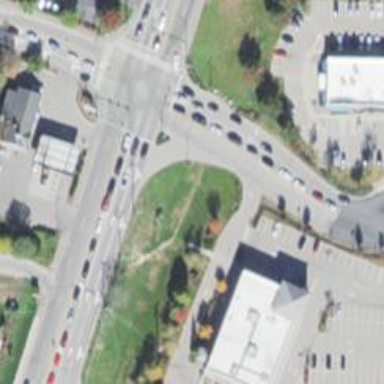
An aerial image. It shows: Tertiary road with asphalt surface leading to roundabout.